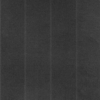
Label: dusty